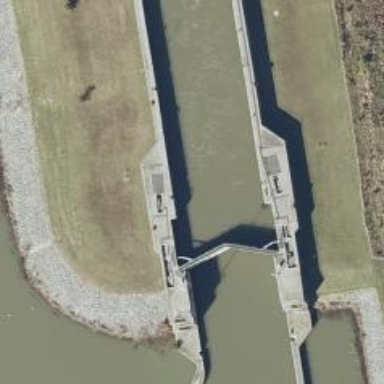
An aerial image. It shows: Lock gate on waterway.